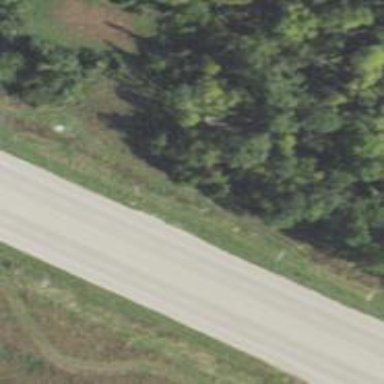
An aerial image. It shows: This image shows trunk highway that functions as expressway.